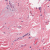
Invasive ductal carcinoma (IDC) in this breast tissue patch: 1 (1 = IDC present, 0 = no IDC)